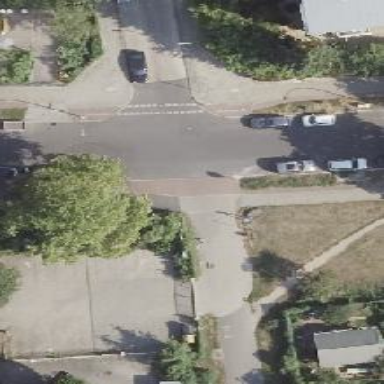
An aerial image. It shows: Residential road with asphalt surface. It includes cycle track.